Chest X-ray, AP view. Patient: 11 years old, sex F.
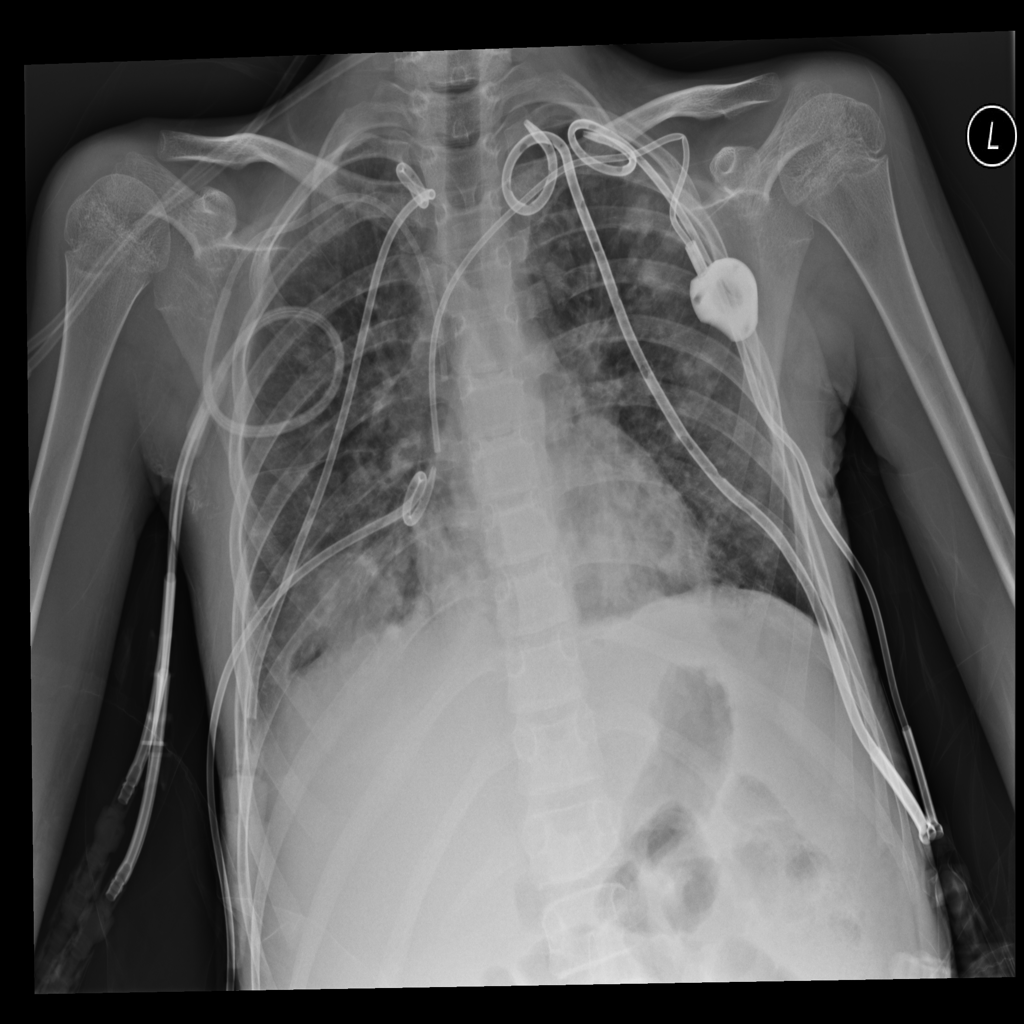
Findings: Effusion, Infiltration, Nodule